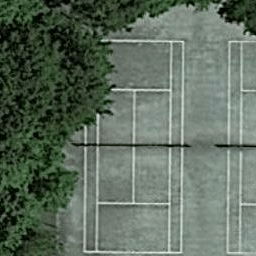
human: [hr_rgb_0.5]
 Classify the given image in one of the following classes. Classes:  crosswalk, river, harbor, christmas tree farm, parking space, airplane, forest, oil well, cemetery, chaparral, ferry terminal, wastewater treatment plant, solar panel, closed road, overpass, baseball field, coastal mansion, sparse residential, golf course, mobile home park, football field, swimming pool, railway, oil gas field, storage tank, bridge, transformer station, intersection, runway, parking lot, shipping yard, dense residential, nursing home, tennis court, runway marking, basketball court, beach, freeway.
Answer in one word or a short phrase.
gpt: tennis court